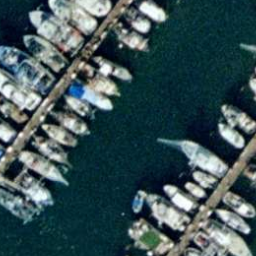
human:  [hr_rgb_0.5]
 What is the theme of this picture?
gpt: harbor

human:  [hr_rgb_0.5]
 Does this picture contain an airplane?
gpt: no

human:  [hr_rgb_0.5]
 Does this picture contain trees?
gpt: no

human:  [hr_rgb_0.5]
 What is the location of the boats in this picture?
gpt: diagonal